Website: walmart
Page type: cross-sells
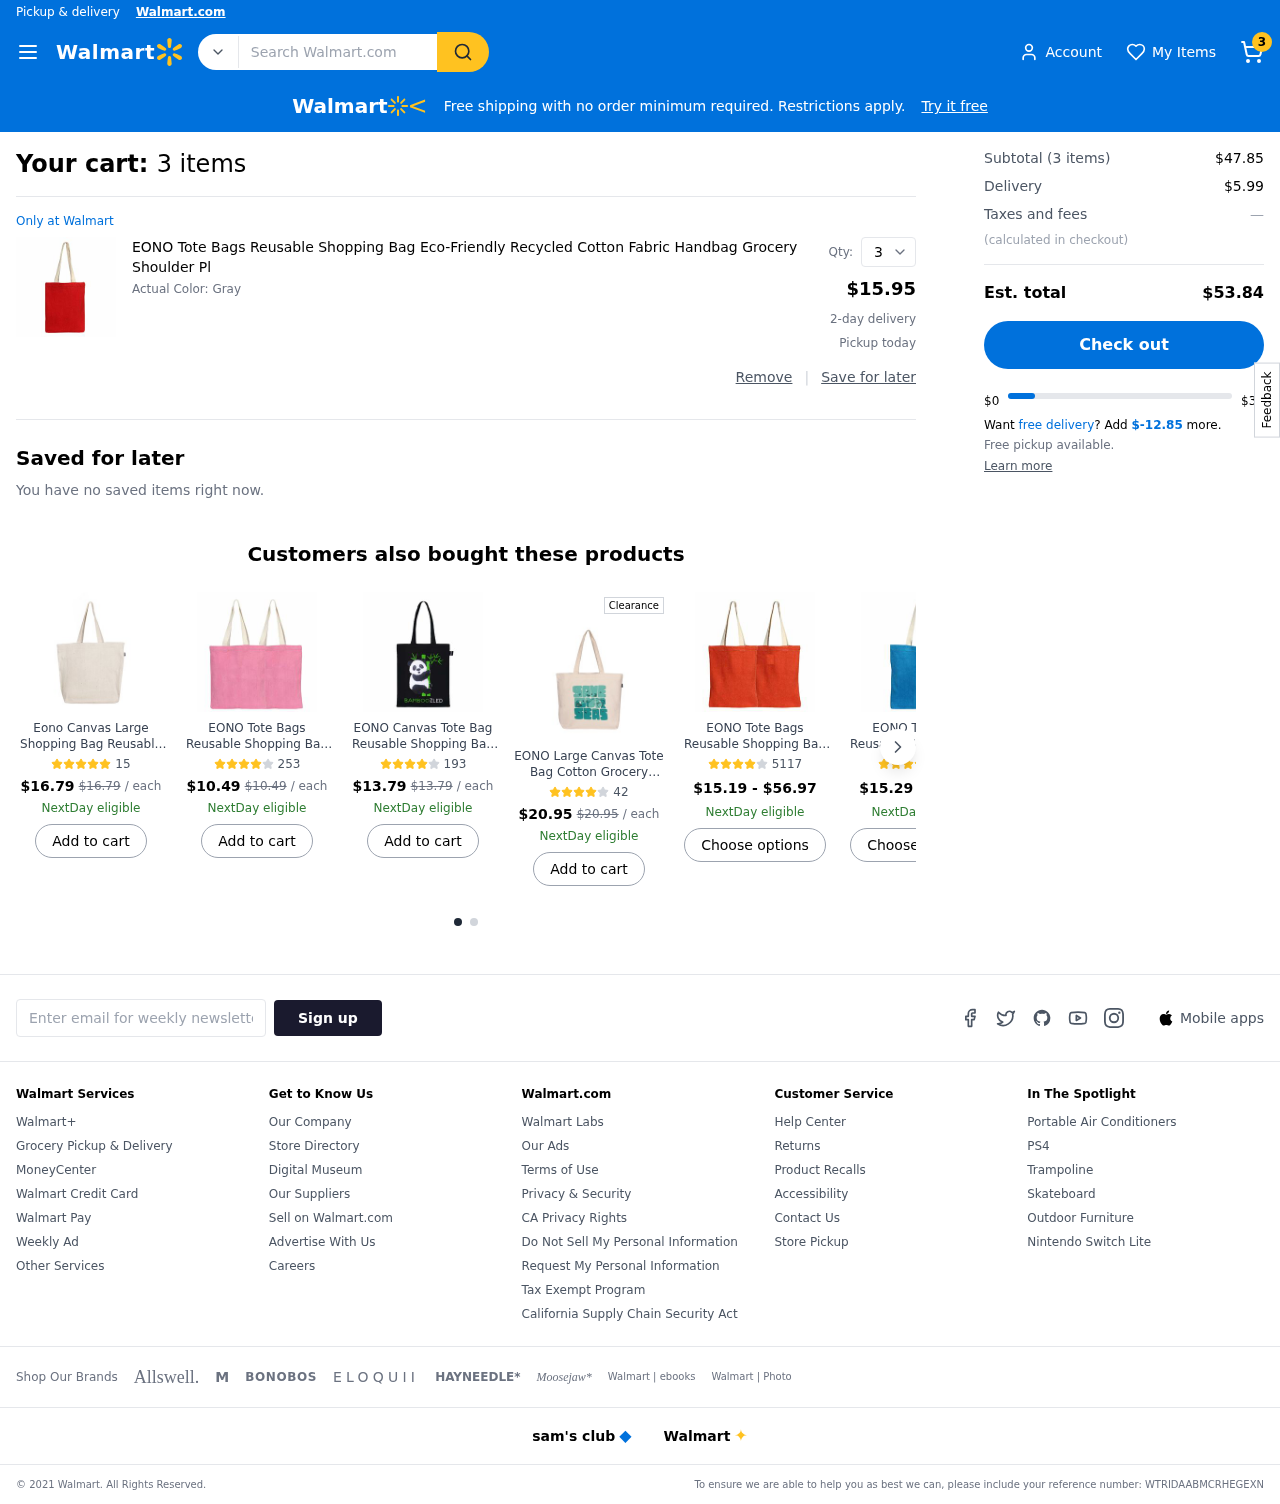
Product elements: key: PRODUCT1_NAME
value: EONO Tote Bags Reusable Shopping Bag Eco-Friendly Recycled Cotton Fabric Handbag Grocery Shoulder Pl
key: PRODUCT1_PRICE
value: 15.95
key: PRODUCT1_QUANTITY
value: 3
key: PRODUCT6_PRICE
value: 18.99
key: PRODUCT7_PRICE
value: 16.99
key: PRODUCT2_NAME
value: Eono Canvas Large Shopping Bag Reusable Shopping Bag Environmentally Friendly Grocery Shoulder Jute
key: PRODUCT2_NUM_RATINGS
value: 15
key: PRODUCT2_PRICE
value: $16.79
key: PRODUCT2_ORIGINAL_PRICE
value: $16.79
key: PRODUCT3_NAME
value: EONO Tote Bags Reusable Shopping Bag Eco-Friendly Recycled Cotton Fabric Handbag Grocery Shoulder Pl
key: PRODUCT3_NUM_RATINGS
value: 253
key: PRODUCT3_PRICE
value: $10.49
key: PRODUCT3_ORIGINAL_PRICE
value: $10.49
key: PRODUCT4_NAME
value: EONO Canvas Tote Bag Reusable Shopping Bag Eco-Friendly Grocery Shoulder Cotton Bags for Women, Men,
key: PRODUCT4_NUM_RATINGS
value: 193
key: PRODUCT4_PRICE
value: $13.79
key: PRODUCT4_ORIGINAL_PRICE
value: $13.79
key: PRODUCT5_NAME
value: EONO Large Canvas Tote Bag Cotton Grocery Bags Reusable Eco-Friendly Shopping Bag for Women with Zip
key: PRODUCT5_NUM_RATINGS
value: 42
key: PRODUCT5_PRICE
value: $20.95
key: PRODUCT5_ORIGINAL_PRICE
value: $20.95
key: PRODUCT6_NAME
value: EONO Tote Bags Reusable Shopping Bag Eco-Friendly Recycled Cotton Fabric Handbag Grocery Shoulder Pl
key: PRODUCT6_NUM_RATINGS
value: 5117
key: PRODUCT7_NAME
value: EONO Tote Bags Reusable Shopping Bag Eco-Friendly Recycled Cotton Fabric Handbag Grocery Shoulder Pl
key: PRODUCT7_NUM_RATINGS
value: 403
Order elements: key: ORDER_NUM_ITEMS
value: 3
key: ORDER_NUM_ITEMS
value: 3 items
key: ORDER_SUBTOTAL
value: $47.85
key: ORDER_SHIPPING_COST
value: $5.99
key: ORDER_TOTAL
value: $53.84
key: ORDER_FREE_DELIVERY_REMAINING
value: $-12.85
Search elements: key: HEADER_SEARCH
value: Search Walmart.com